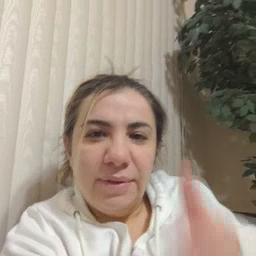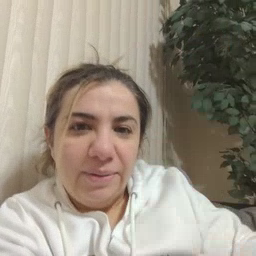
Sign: there